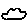
Label: cloud